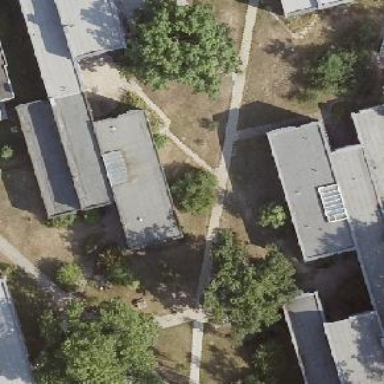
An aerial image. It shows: Dormitory building.